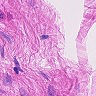
Metastatic tissue present: no